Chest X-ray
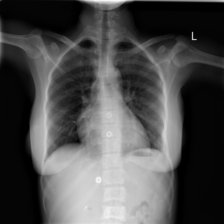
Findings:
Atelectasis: negative
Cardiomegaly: positive
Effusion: negative
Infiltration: negative
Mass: negative
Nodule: negative
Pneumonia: negative
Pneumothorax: negative
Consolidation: positive
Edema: negative
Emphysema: negative
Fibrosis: negative
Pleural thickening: negative
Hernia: negative